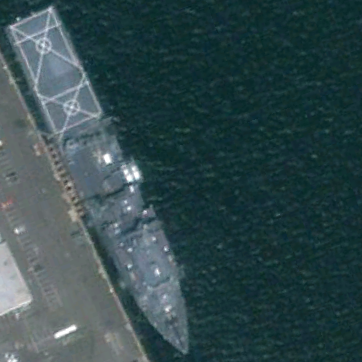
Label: combat